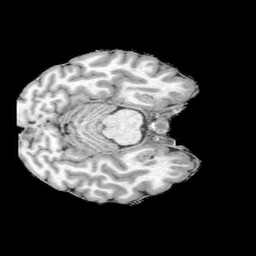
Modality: UNIT1
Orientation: axial